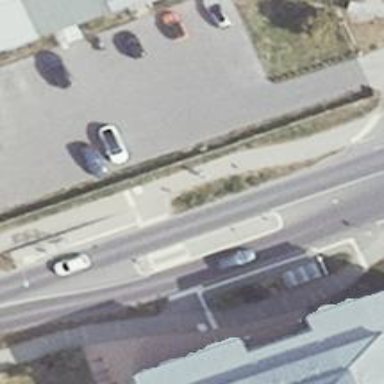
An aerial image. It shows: Footway with crossing that includes island.